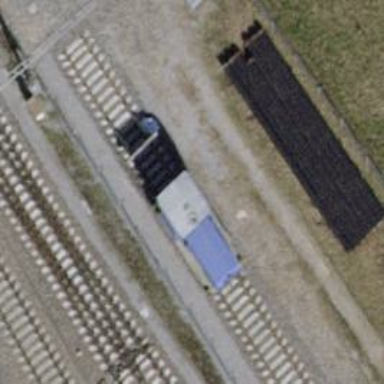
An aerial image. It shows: Railway buffer stop.